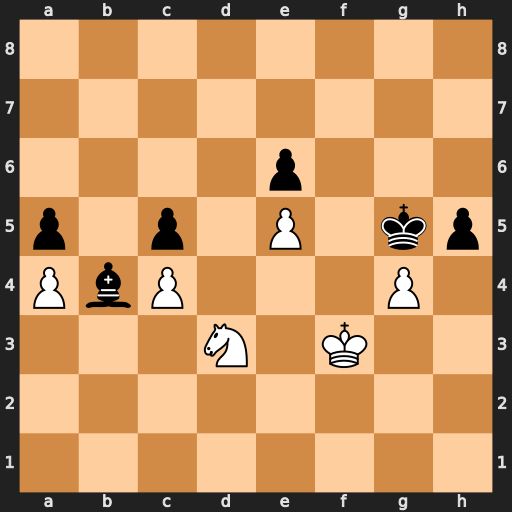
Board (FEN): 8/8/4p3/p1p1P1kp/PbP3P1/3N1K2/8/8
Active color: w
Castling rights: -
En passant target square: -
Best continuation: gxh5 Kxh5 Nf4+ Kg5 Ke4